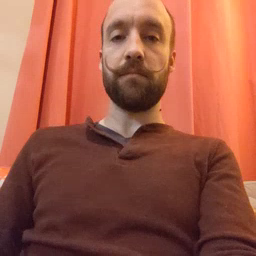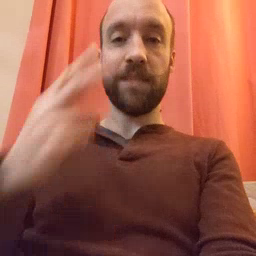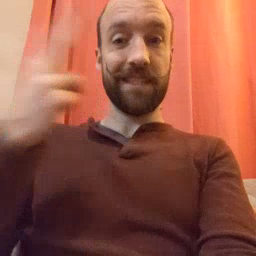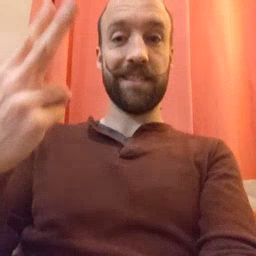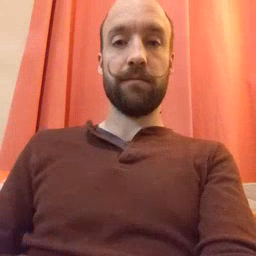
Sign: see